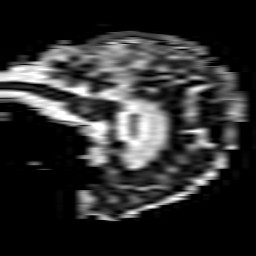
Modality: ADC
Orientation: sagittal
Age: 50
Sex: male
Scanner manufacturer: philips
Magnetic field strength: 3 T
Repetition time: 4.35 s
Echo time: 0.06115 s